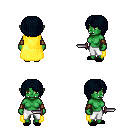
a pixel art fantasy rpg character, female body template, orc, green skin, yellow cape, white pants, raven pageboy hairstyle, leather bracers, black slippers, dagger, four views (front, back, left, right), 2x2 character sprite sheet, small pixel art, hard edges, no anti-aliasing